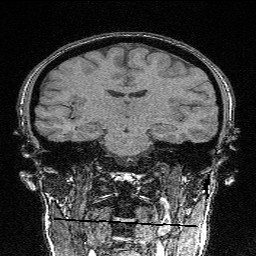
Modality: FLASH
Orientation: sagittal
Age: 31
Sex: female